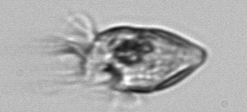
Label: Strombidium_morphotype1